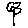
Label: flower